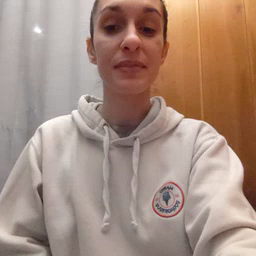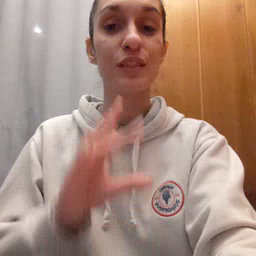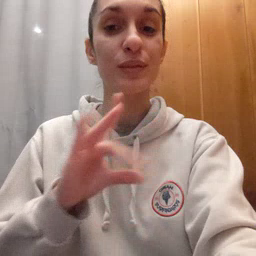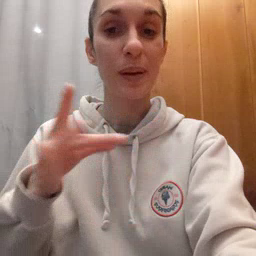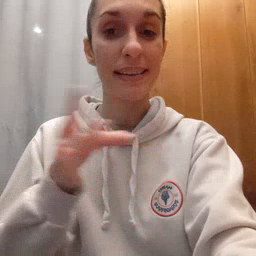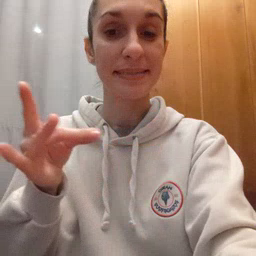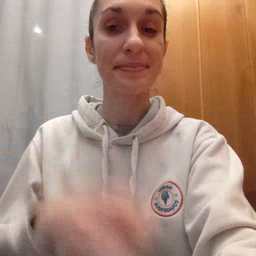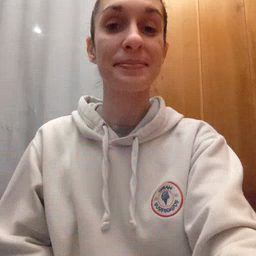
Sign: story